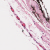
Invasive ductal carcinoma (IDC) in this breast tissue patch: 0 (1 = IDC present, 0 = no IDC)